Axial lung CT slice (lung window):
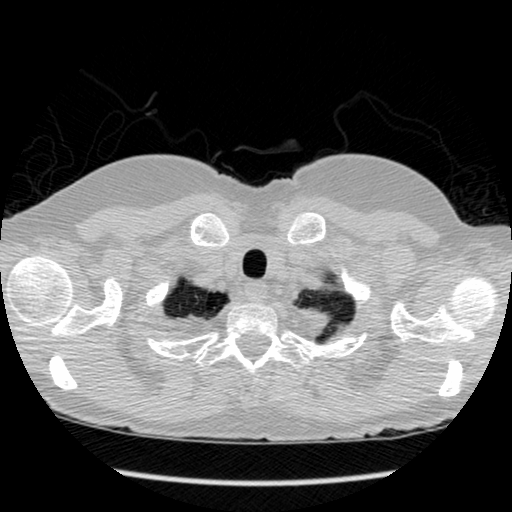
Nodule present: no